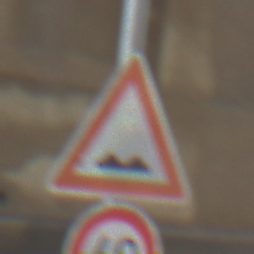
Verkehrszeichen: UnebeneFahrbahn
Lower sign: Geschwindigkeit60
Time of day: Midday
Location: Roofed (Beach)
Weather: Overcast
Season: NotSpecified
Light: Natural